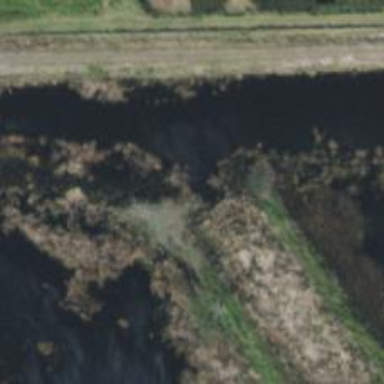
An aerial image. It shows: Derelict canal.